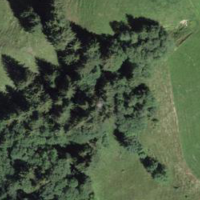
EUNIS habitat code: 24
Species observed at this site:
Tanacetum vulgare